Interaction volume radius: 5 \u00c5
Interaction volume height: 10 \u00c5
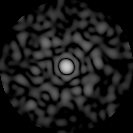
Disorder parameter: 0.8298